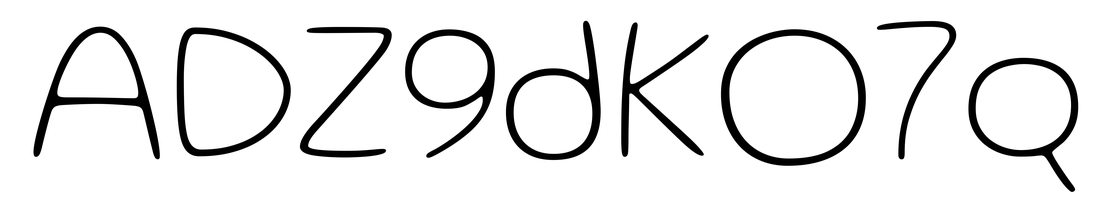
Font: Gluten_Thin